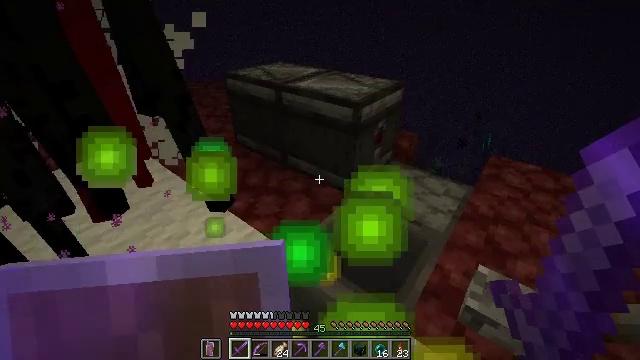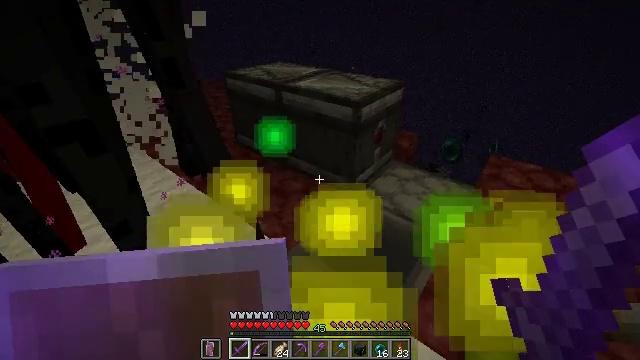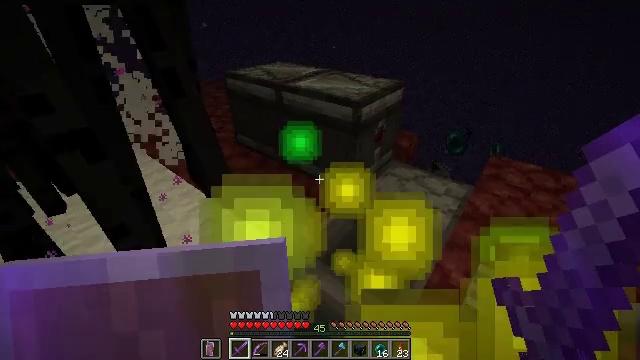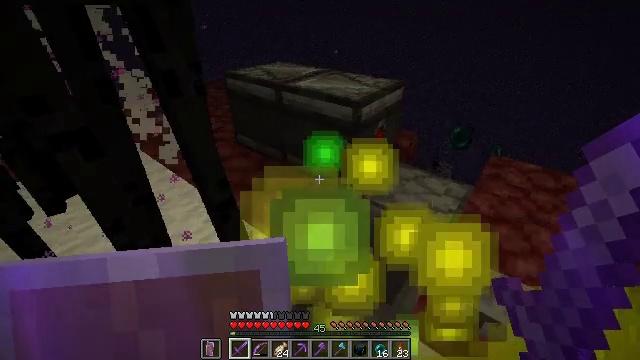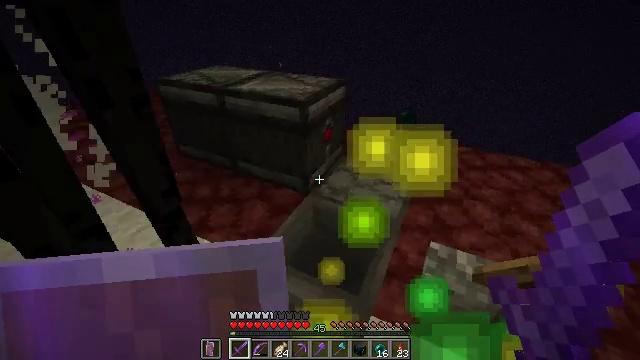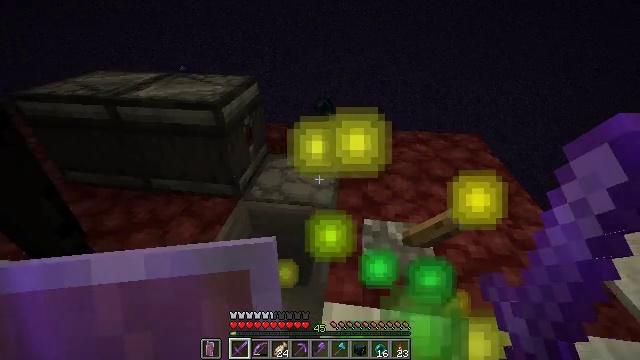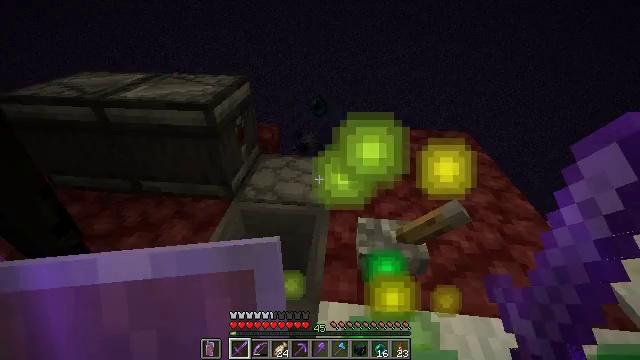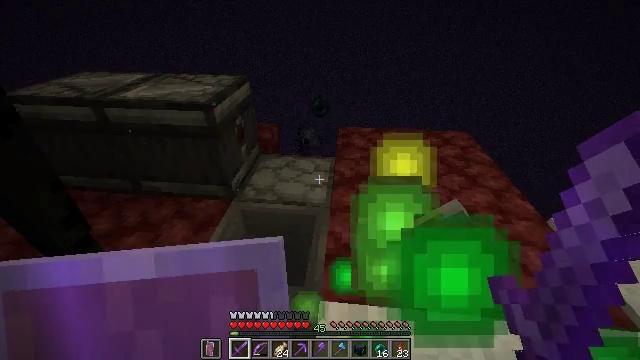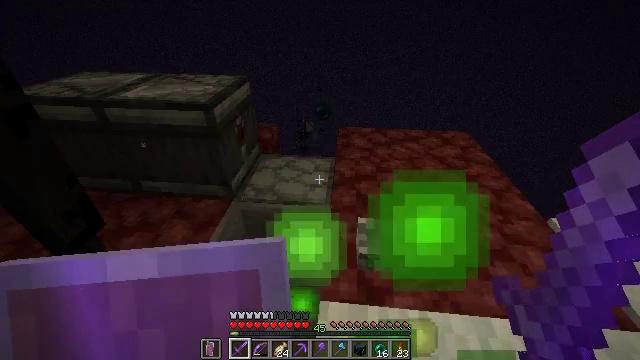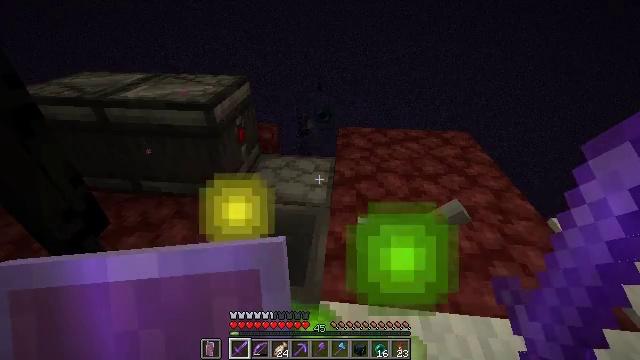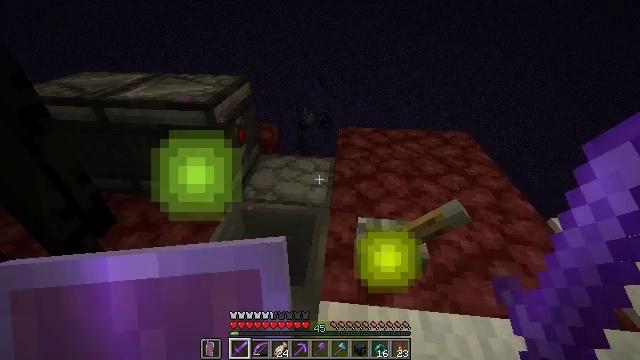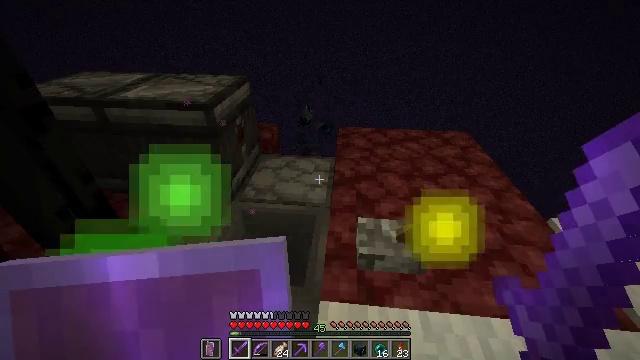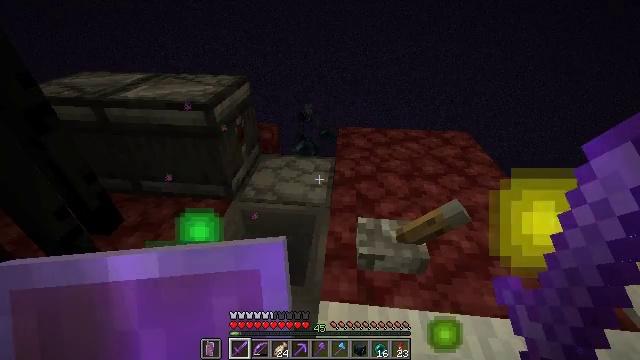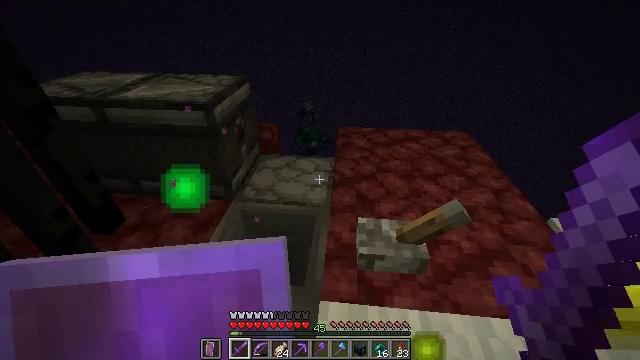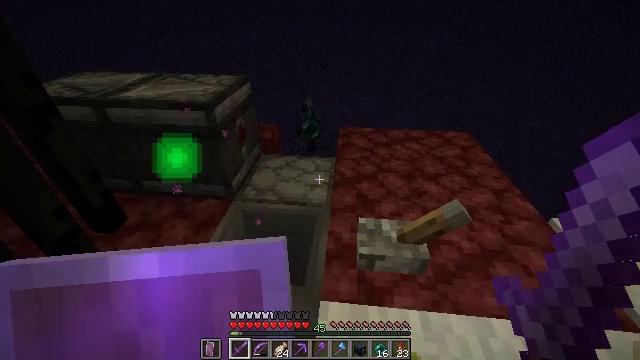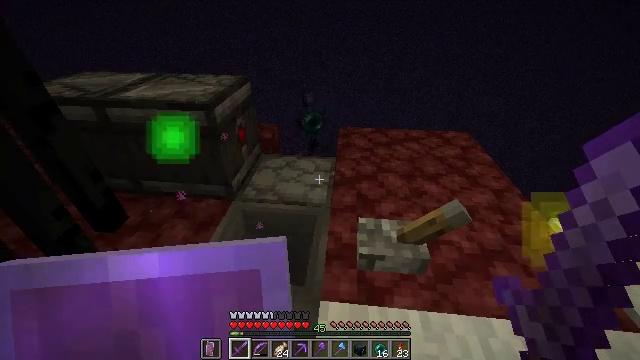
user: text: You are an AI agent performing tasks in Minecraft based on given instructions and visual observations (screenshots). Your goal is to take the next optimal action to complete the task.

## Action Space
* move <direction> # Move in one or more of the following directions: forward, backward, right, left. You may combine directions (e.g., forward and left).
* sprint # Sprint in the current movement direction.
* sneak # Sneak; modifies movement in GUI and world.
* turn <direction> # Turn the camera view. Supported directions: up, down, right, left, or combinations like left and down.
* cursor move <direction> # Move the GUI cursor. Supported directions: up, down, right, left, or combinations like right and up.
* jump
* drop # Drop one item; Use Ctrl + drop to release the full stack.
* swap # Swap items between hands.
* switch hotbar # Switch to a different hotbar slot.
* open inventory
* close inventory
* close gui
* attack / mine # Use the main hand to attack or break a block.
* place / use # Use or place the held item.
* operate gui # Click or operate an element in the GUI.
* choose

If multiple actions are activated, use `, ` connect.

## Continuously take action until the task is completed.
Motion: motion action
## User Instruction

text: Defeat an enderman.
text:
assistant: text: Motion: no_op
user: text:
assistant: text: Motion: no_op
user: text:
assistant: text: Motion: no_op
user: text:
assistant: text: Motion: turn right
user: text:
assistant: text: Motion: turn right
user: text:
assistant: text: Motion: turn right
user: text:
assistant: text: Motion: no_op
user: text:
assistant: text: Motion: no_op
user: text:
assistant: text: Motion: no_op
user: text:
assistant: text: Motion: no_op
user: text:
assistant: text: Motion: no_op
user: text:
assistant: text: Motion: no_op
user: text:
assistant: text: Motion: no_op
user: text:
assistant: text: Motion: no_op
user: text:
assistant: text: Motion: no_op
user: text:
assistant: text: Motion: no_op
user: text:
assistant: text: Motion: no_op
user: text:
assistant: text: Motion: no_op
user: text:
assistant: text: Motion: no_op
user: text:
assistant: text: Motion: no_op
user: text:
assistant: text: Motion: turn left
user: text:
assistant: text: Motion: no_op
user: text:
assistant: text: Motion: no_op
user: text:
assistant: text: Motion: no_op
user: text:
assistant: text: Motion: no_op
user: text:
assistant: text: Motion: no_op
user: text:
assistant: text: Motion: no_op
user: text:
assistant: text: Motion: no_op
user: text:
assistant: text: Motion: no_op
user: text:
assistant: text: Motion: no_op